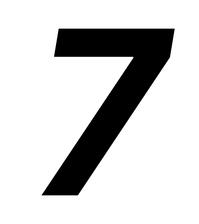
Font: Inter-Italic_Bold_Italic